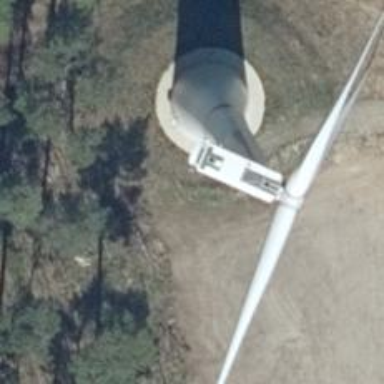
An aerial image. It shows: Wind power generator utilizing wind turbines.